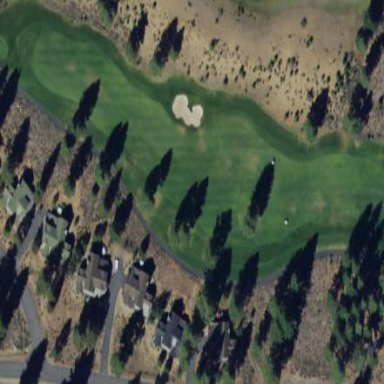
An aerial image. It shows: Rough grassy area used for golf.